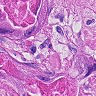
Metastatic tissue present: yes